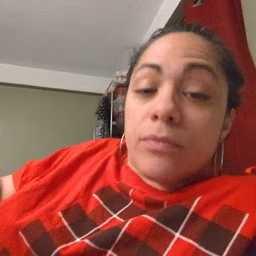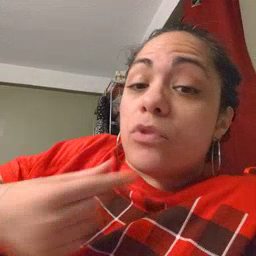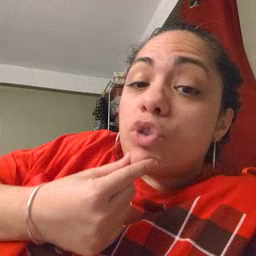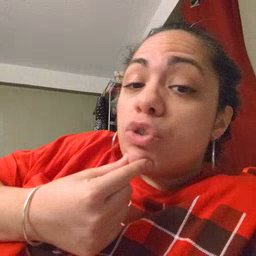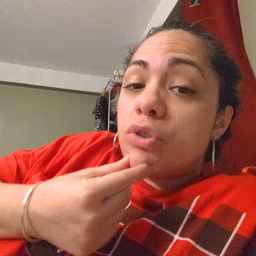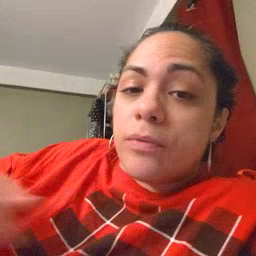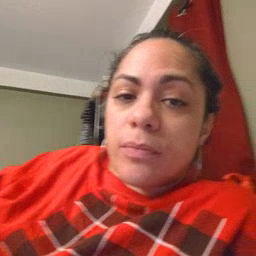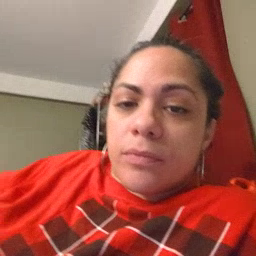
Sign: chin